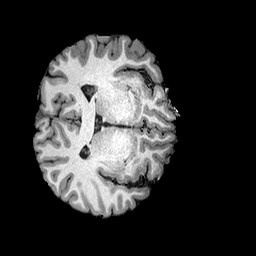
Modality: T1w
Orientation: axial
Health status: healthy